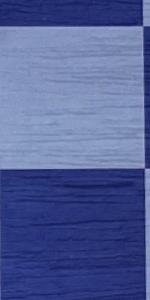
Label: Empty